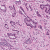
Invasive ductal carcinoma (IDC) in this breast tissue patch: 1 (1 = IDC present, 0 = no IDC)